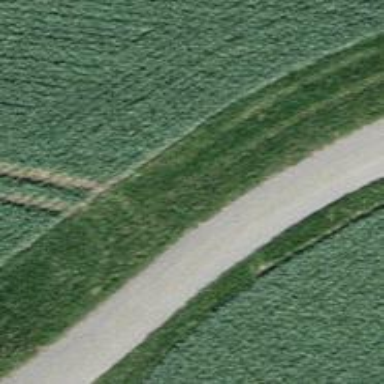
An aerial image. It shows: Well-maintained track road with grade 1 tracktype.